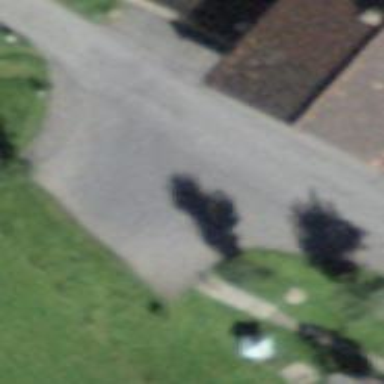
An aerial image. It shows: Bus stop along the road.